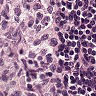
Metastatic tissue present: no